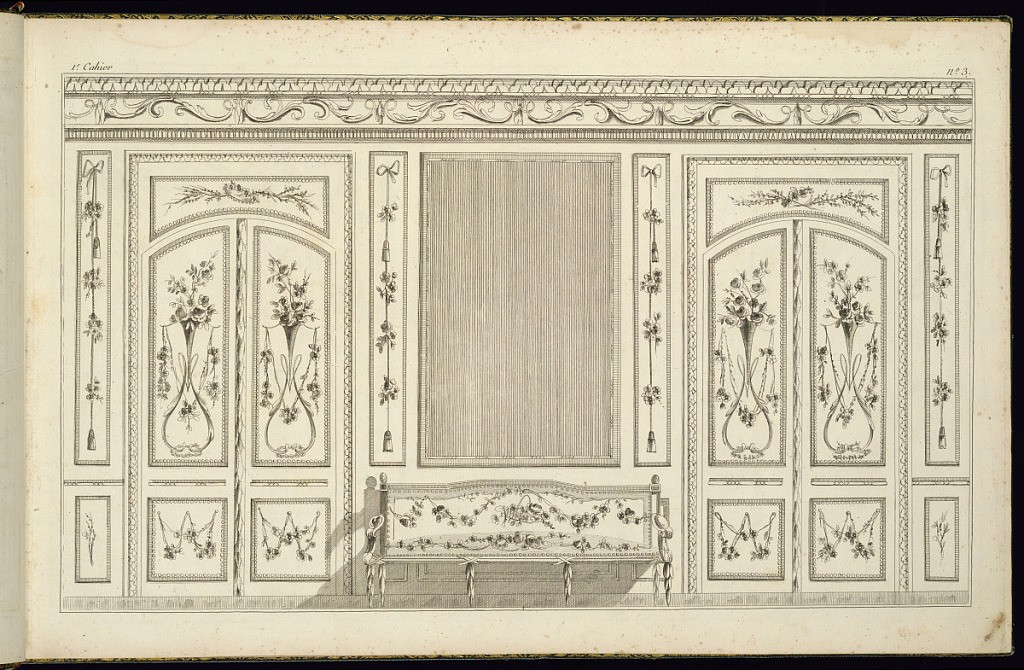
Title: Interior Wall Elevation with a Sofa
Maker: Pierre Ranson, French, 1736–1786
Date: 1777–79
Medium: Etching and engraving on laid paper
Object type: Print
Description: A design for an interior wall featuring ornately painted panels with a sofa in the center, a frame above and arched double doors on either side. The panels include flowers, festoons of flowers, tassels, scrolling acanthus leaves, fleurons, pearls, ribbons, lamb's tongue ornament, and baskets of flowers. The sofa is upholstered with a tapestry cover featuring festoons of flowers and a basket of flowers. The plate is numbered.